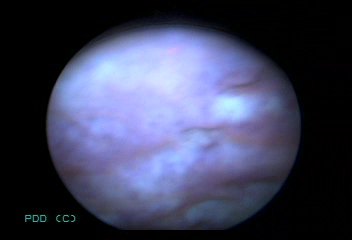
Modality: BLC
Class: Normal mucosa
Bladder cancer association: No